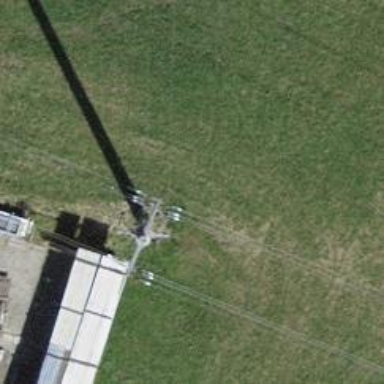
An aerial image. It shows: Minor power line.